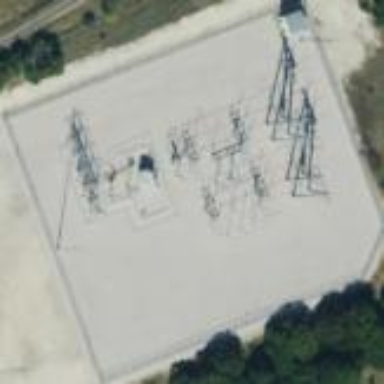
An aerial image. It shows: There is distribution substation enclosed by fence.